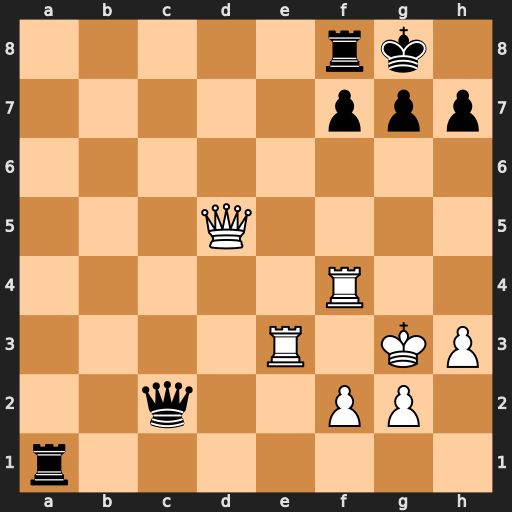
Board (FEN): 5rk1/5ppp/8/3Q4/5R2/4R1KP/2q2PP1/r7
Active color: w
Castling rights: -
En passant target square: -
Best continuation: Qxf7+ Rxf7 Re8+ Rf8 Rfxf8#